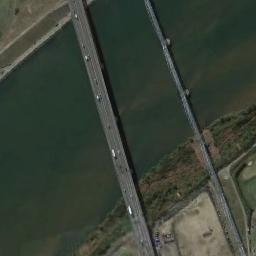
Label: bridge